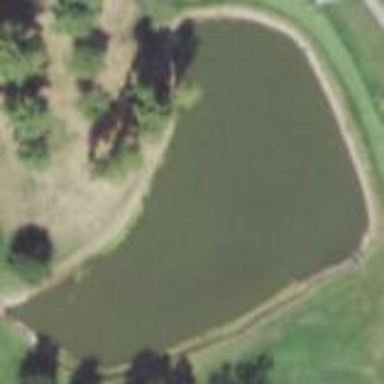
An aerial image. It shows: Water hazard on golf course. The hazard is natural water feature.